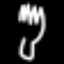
Label: fork